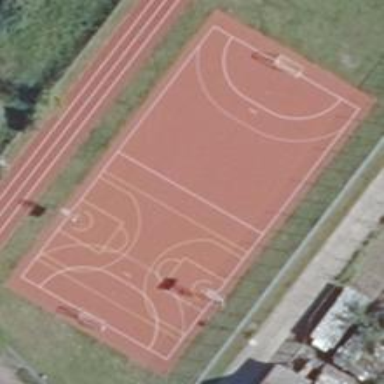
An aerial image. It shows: Multi-sport pitch with tartan surface.